Field crop: tomato
Growth stage: 2
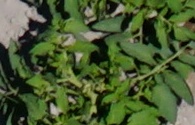
Species: tomato